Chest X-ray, PA view. Patient: 70 years old, sex M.
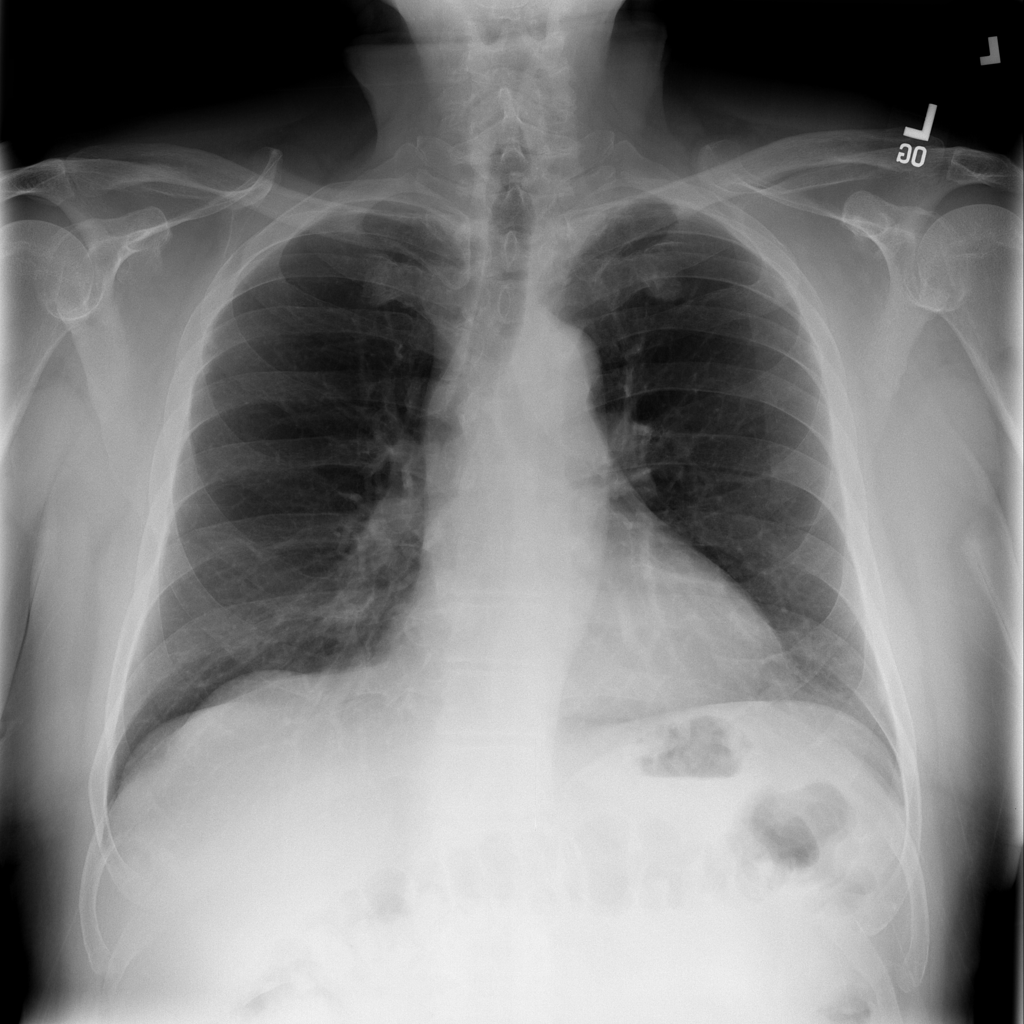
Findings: No Finding